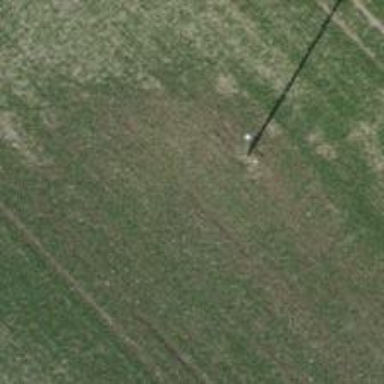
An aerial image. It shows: Power pole.